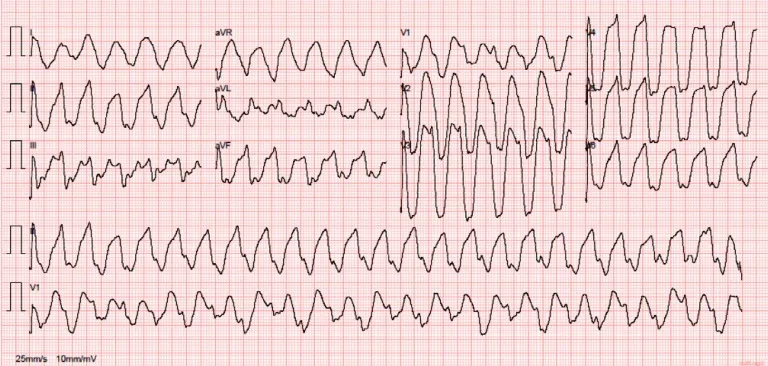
Tachycardia with a wide QRS complex.
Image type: electrography (ekg)